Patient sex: M
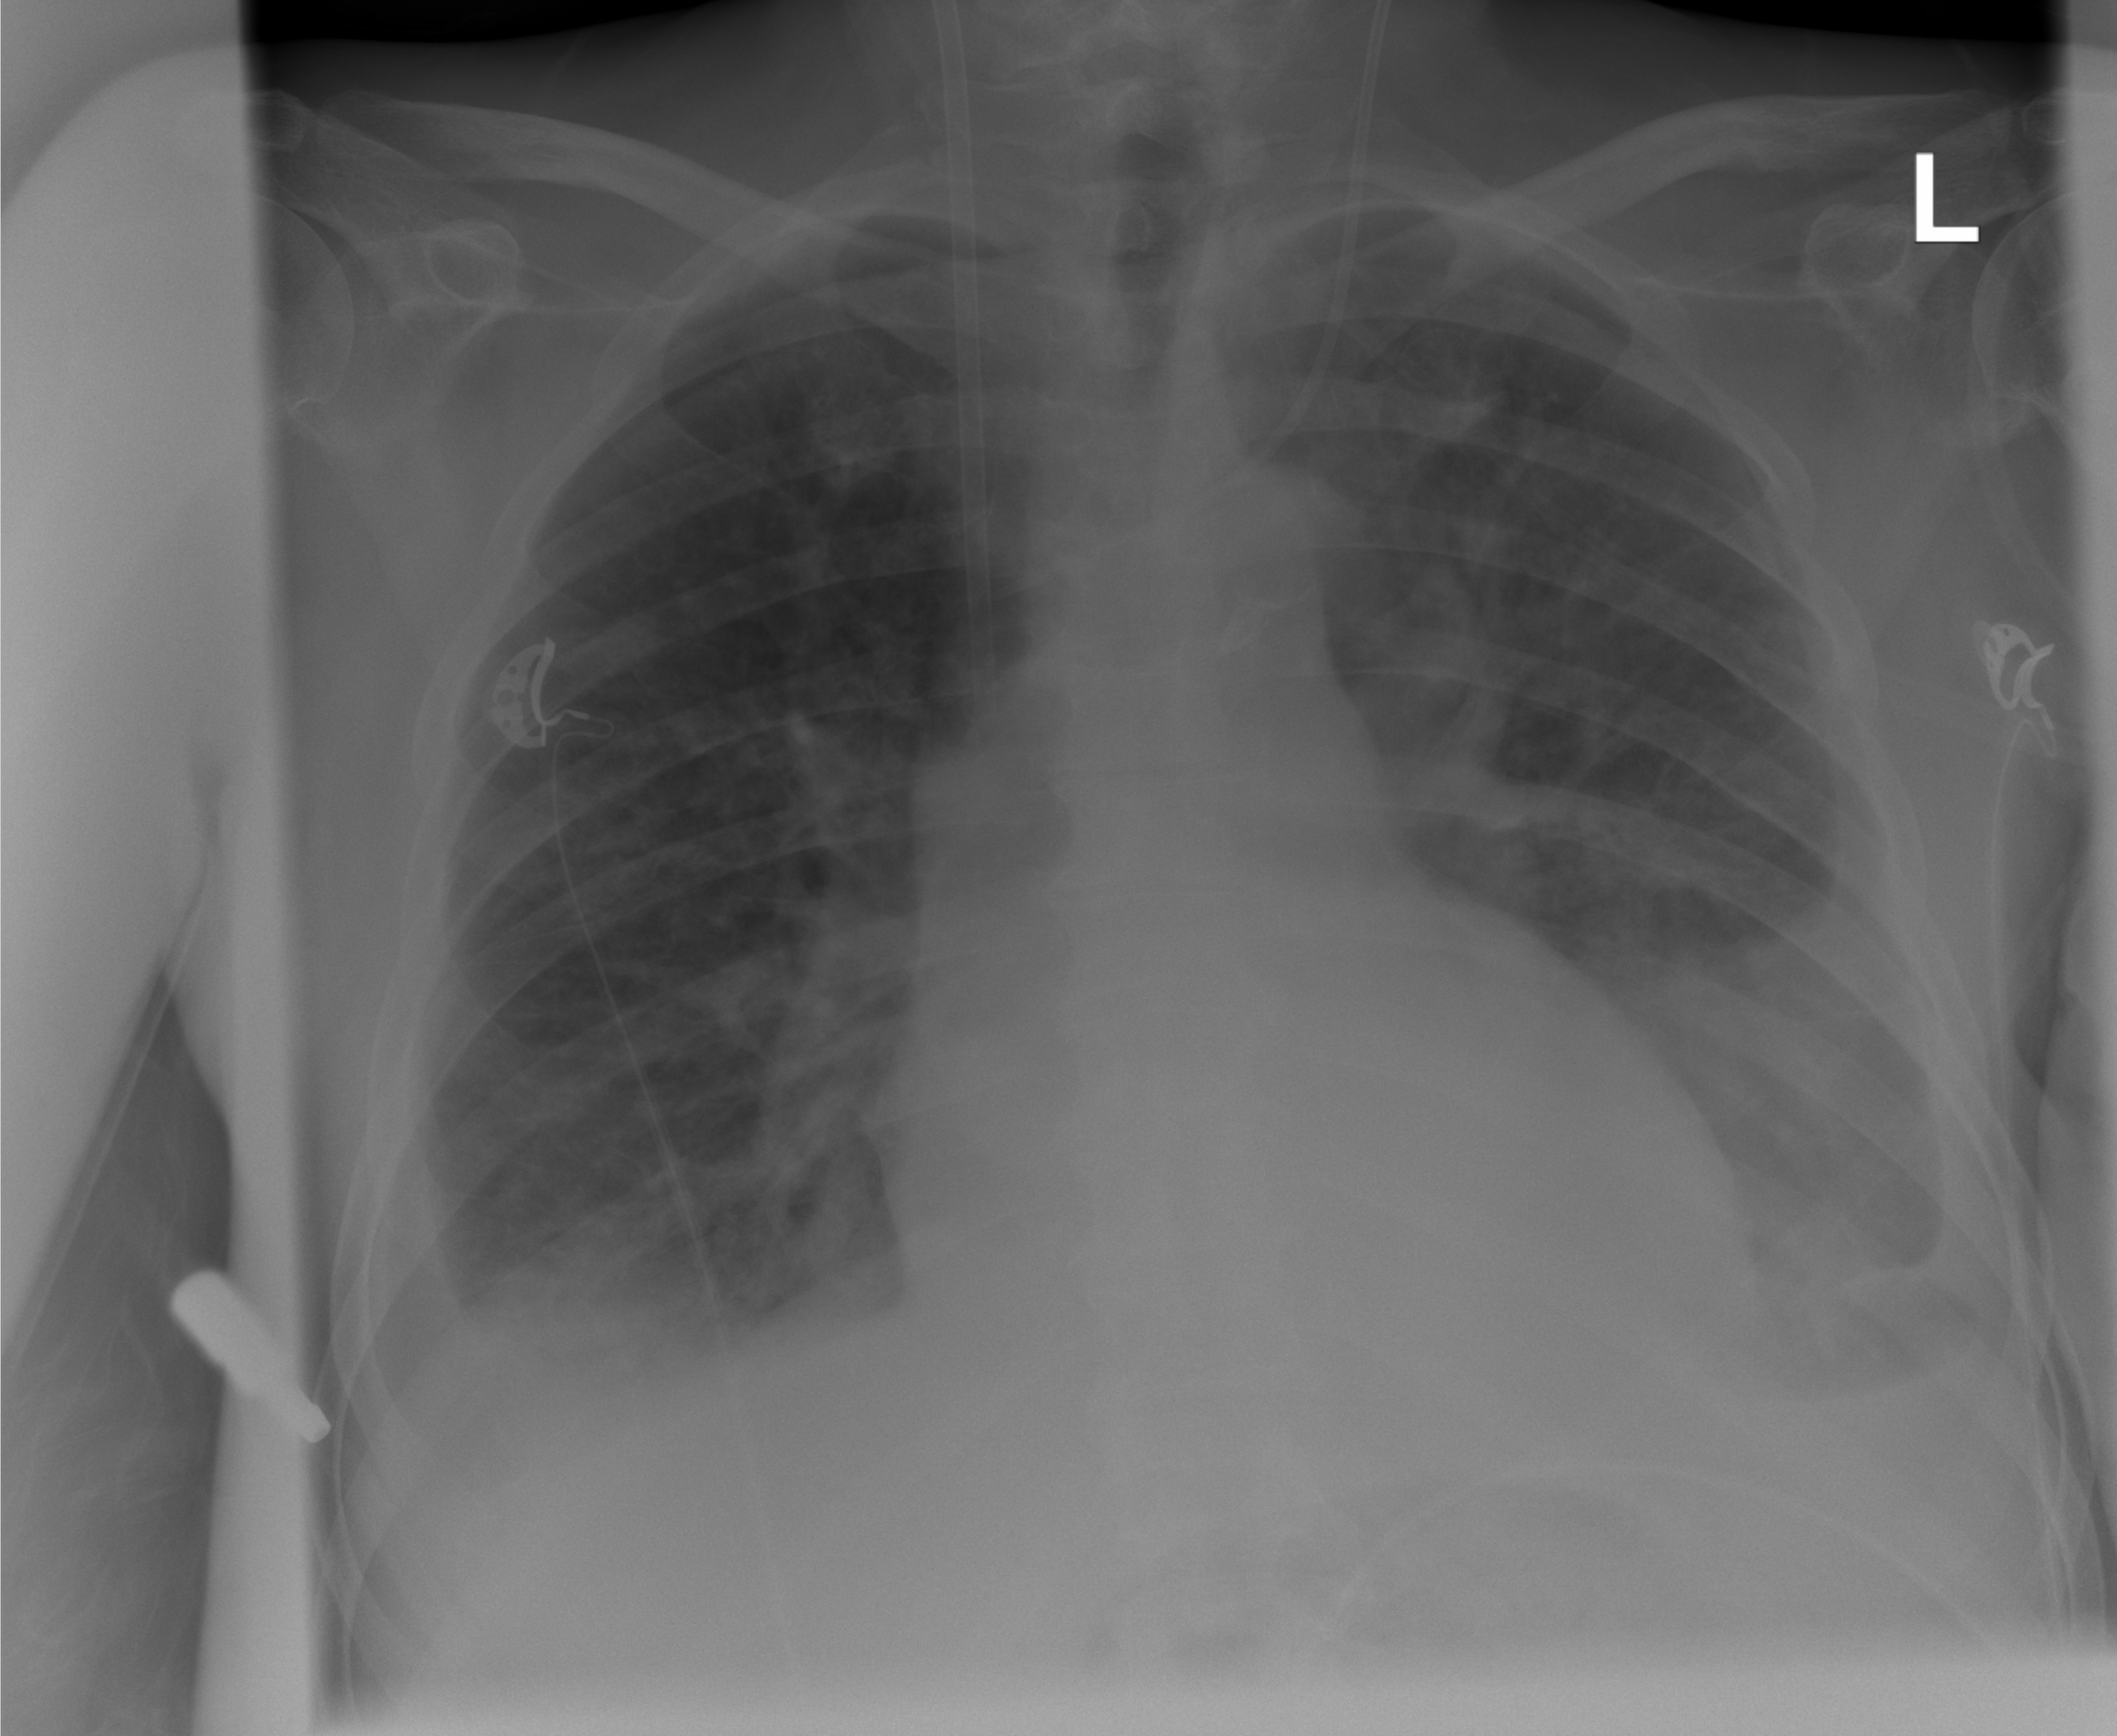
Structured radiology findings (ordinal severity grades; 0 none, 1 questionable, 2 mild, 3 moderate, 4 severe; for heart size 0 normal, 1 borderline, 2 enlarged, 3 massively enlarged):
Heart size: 1
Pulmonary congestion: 0
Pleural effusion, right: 2
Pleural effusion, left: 2
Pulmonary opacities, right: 0
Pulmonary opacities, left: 0
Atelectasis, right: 0
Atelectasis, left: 0